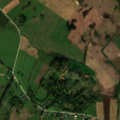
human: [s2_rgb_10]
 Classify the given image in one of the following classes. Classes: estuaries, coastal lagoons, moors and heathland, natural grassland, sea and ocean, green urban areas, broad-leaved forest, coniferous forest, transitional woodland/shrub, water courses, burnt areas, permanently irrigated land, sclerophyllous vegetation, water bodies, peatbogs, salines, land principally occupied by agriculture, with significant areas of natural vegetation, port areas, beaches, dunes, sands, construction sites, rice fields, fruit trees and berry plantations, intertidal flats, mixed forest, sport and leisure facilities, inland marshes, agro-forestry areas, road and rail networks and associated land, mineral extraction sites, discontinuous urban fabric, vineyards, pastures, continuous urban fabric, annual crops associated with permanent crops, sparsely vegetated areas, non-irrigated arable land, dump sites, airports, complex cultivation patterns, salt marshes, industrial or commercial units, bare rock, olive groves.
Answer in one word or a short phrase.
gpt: non-irrigated arable land, pastures, complex cultivation patterns